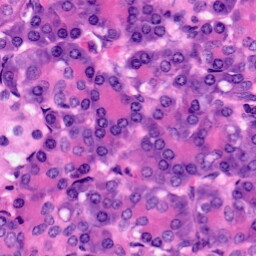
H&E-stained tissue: Pancreatic